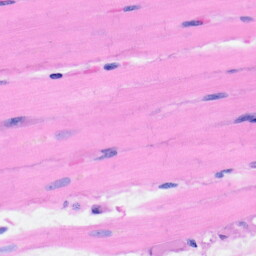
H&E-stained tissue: Heart